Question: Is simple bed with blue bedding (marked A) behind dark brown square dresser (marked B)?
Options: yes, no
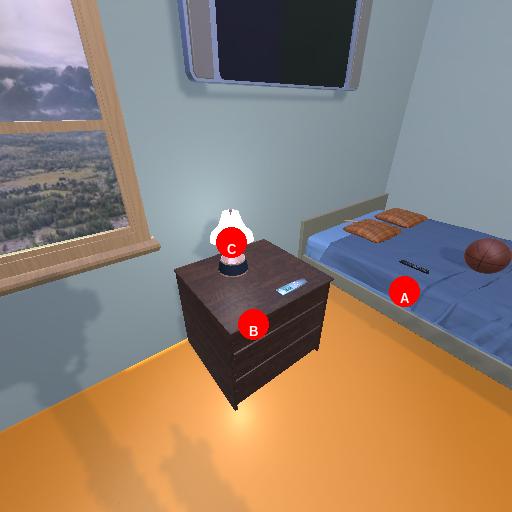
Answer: yes